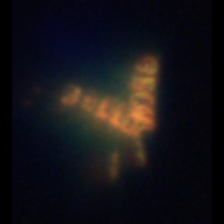
Taxon: Chaetoceros
Group: Diatoms